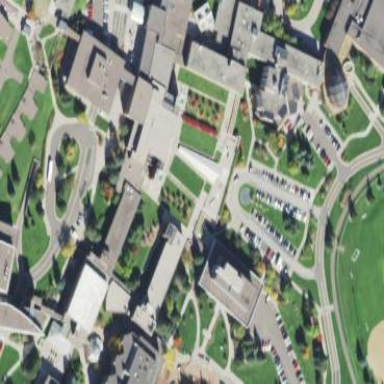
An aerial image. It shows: University building.